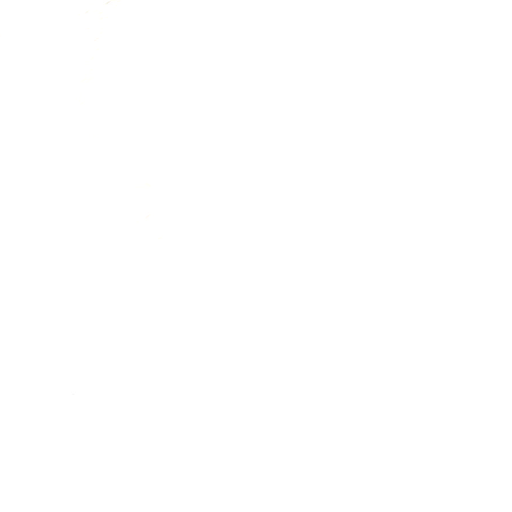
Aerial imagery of mountain in Alaska named Mount Churchill containing only unknown